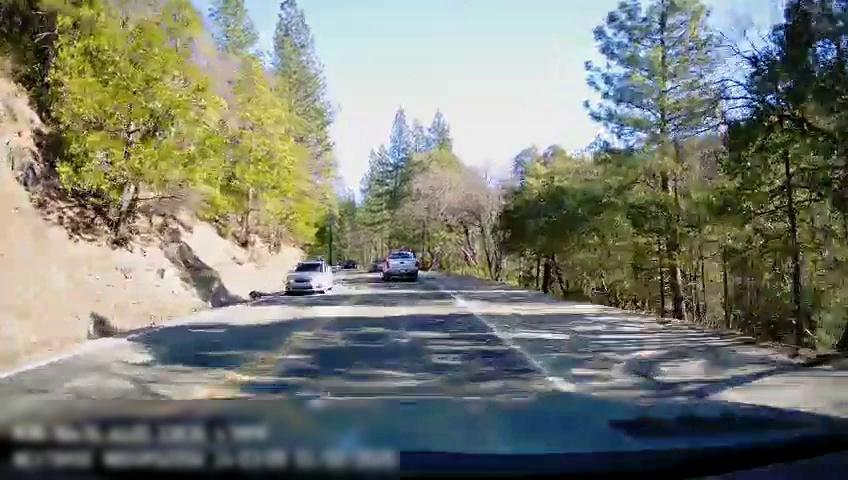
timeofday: Day
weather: Sunny
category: Drivable Space
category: Vehicles | Car
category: Vehicles | Car
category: Vehicles | Car
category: Vehicles | Car
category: Vehicles | Truck
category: Lanes | Opposite Lane
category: Lanes | Opposite Lane
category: Lanes | Current Lane
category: Lanes | Current Lane